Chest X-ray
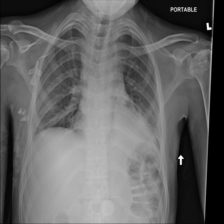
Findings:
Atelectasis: positive
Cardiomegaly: negative
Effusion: negative
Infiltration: positive
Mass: negative
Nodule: negative
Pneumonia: negative
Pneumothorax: negative
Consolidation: negative
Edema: negative
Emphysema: negative
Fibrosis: negative
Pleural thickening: negative
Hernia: negative